Question: I have a '<map>' placed over an '<div>' which contains some elements that react to rolling over the '<area>' elements within it.
It looks like this in Dreamweaver's "design" interface:

My map is placed over the actual graphics using CSS like so:
'''
img#dial-map
{
position: absolute;
z-index: 1000;
}
'''
Where this is the actual map:
'''
<img src="anatomy/view/dial/dial.png" id="dial-map" usemap="dial">
<map name="dial">
<area id="click-ansible" shape="poly" coords="412,419,376,447,313,474,248,487,247,434,327,415,374,377" href="#">
<area id="click-cadreon" shape="poly" coords="487,245,478,313,455,366,416,417,378,380,429,299,434,246" href="#">
<area id="click-orion" shape="poly" coords="418,73,453,117,482,191,484,242,431,244,422,180,378,111" href="#">
<area id="click-ensemble" shape="poly" coords="247,1,311,10,368,35,415,70,378,108,312,66,244,53" href="#">
<area id="click-reprise" shape="poly" coords="73,69,111,39,176,8,242,2,243,53,172,66,112,108" href="#">
<area id="click-magnaglobal" shape="poly" coords="245,487,186,481,114,450,71,417,110,377,175,423,246,432" href="#">
<area id="click-airborne" shape="poly" coords="69,414,37,373,12,316,2,244,55,244,68,322,106,375" href="#">
<area id="click-analytics" shape="poly" coords="2,242,11,171,33,120,71,74,109,109,70,168,54,241" href="#">
<area id="click-mb3" shape="poly" coords="257,430,178,422,120,384,82,340,140,305,163,337,206,360,262,364,317,342,348,305,404,340,384,367,324,413" href="#">
<area id="click-um" shape="poly" coords="307,134,245,116,246,56,309,68,375,109,418,178,430,237,429,288,404,339,350,303,368,246,358,198,344,169" href="#">
<area id="click-initiative" shape="poly" coords="80,339,63,289,58,235,72,171,109,112,176,67,243,56,242,119,192,128,152,159,126,206,122,261,137,306" href="#">
</map>
'''
'dial.png' is a PNG with no content (fully transparent image).
I then use JQuery to apply the animation that I want when I roll over each '<area>':
'''
$("map area").each(function()
{
$(this).mouseover(function()
{
// ...
}).mouseout(function()
{
// ...
});
});
'''
---
Everything is working perfectly in Chrome, but nothing happens when I try it in Internet Exporer(8) or Firefox(7). To elaborate, nothing happening is inclusive of the below:
1. The cursor doesn't change to the pointer as it should when I roll over the areas.
2. The animations I added in my JQuery that are working in Chrome don't run.
3. Clicking the areas doesn't do anything (inclusive of adding a # to the URL as expected).
I have a feeling that the issue lies in the CSS and the positioning of the map ontop of my graphics. Can anyone see why this wouldn't be working as expected?
---
> Demo link:
<URL>
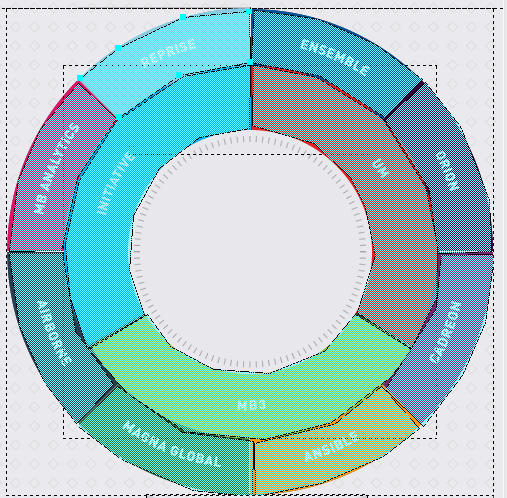
Answer: Try '<img ..... usemap="#dial">'